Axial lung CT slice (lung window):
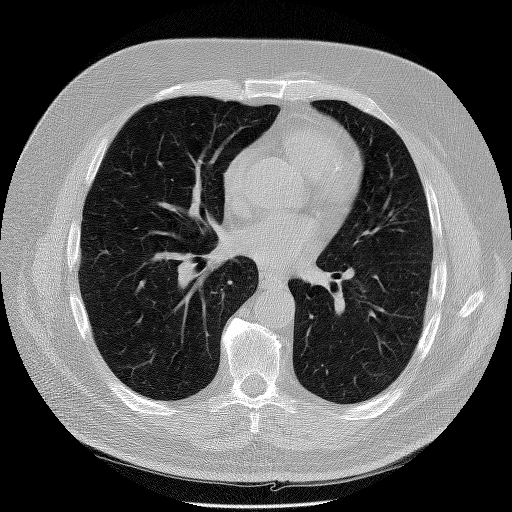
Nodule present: no